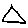
Label: triangle